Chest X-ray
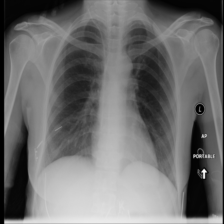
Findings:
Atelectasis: negative
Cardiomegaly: negative
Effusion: negative
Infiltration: negative
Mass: negative
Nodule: negative
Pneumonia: negative
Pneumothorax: negative
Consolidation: negative
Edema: negative
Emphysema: negative
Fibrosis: negative
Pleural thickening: negative
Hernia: negative